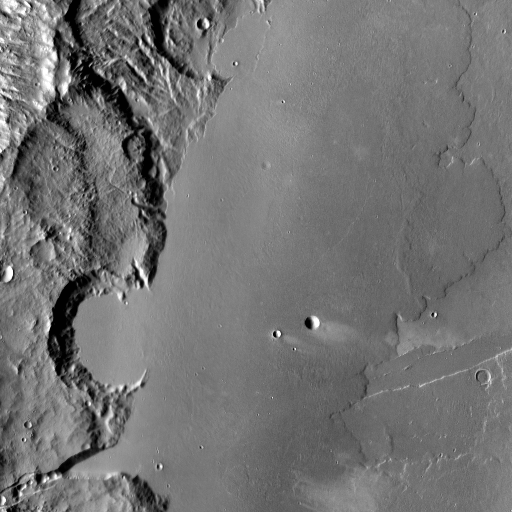
Crater classes present: Background, Other, Buried, Secondary